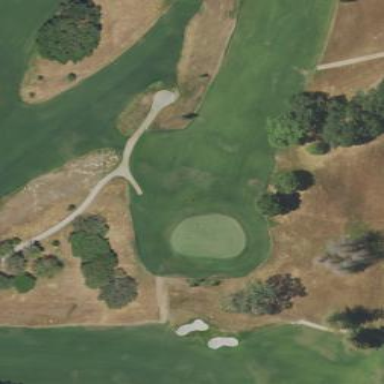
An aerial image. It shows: Rough area in golf course.